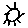
Label: sun